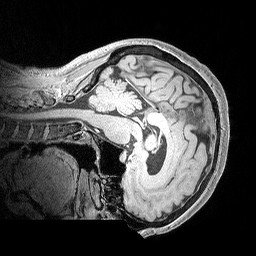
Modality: MP2RAGE
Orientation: sagittal
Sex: female
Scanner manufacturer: siemens
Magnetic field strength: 3 T
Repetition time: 5 s
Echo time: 0.00292 s